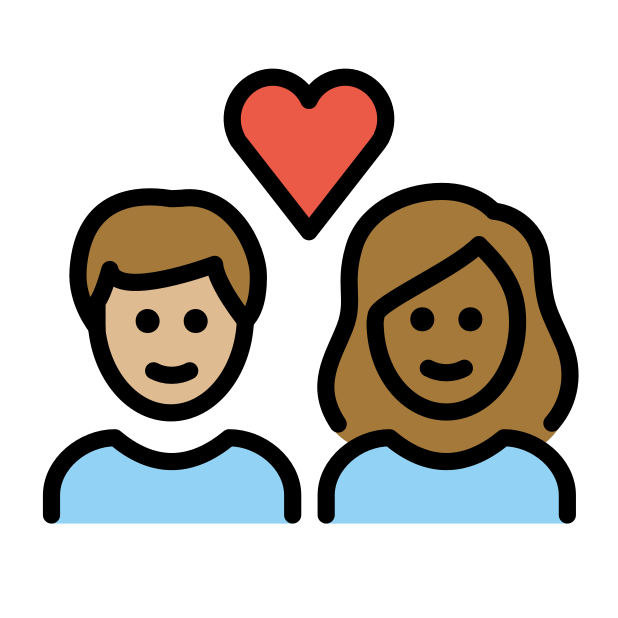
couple with heart: person, person, medium-light skin tone, medium-dark skin tone